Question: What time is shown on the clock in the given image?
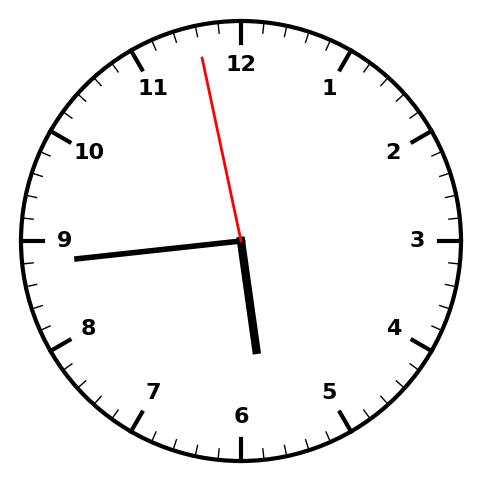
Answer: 05:43:58